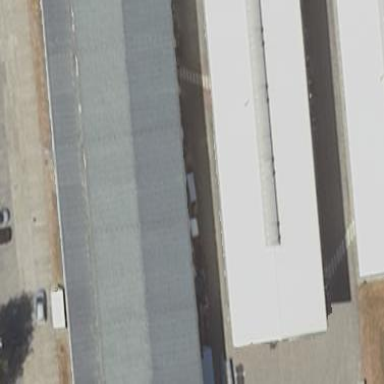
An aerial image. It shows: Industrial area.